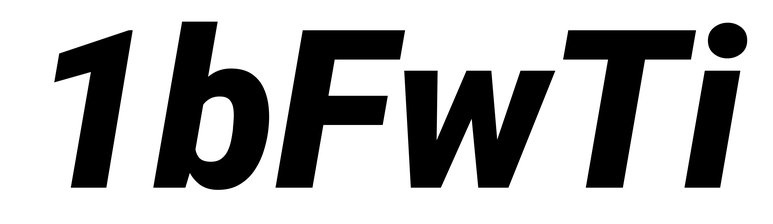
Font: Roboto-Italic_Black_Italic